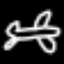
Label: airplane